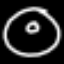
Label: donut